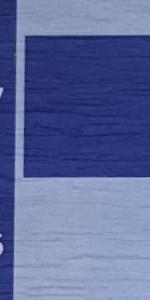
Label: Empty